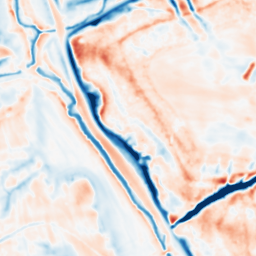
Category: multiscale
Decomposition family: dog_multiscale
Decomposition parameters: sigma_ratio: 1.6
n_scales: 4
base_sigma: 1
Upsampling method: quadratic
Upsampling parameters: scale: 2
Upsampling scale: 2